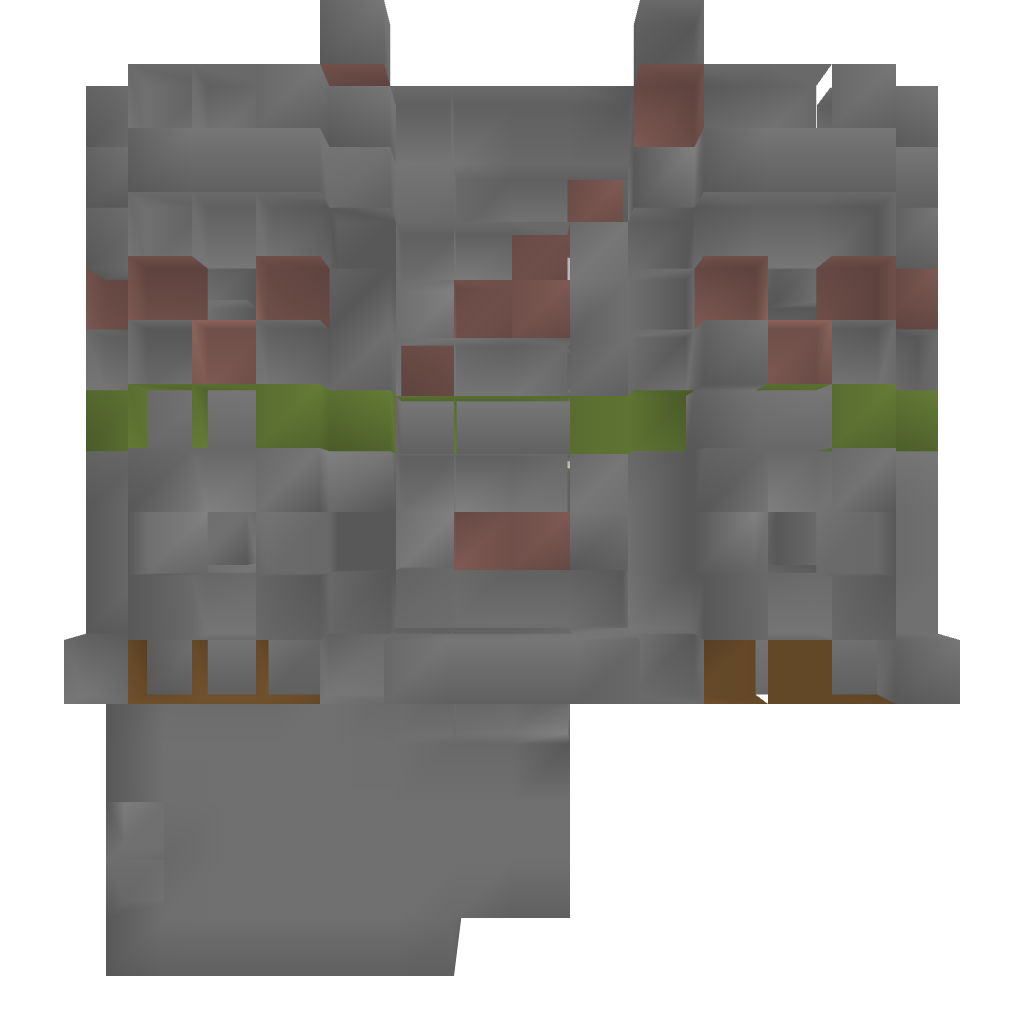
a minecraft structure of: PvP Tower [Green] 13 blocks high 1 line of green blocks in the middle of the structure